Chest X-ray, AP view. Patient: 65 years old, sex F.
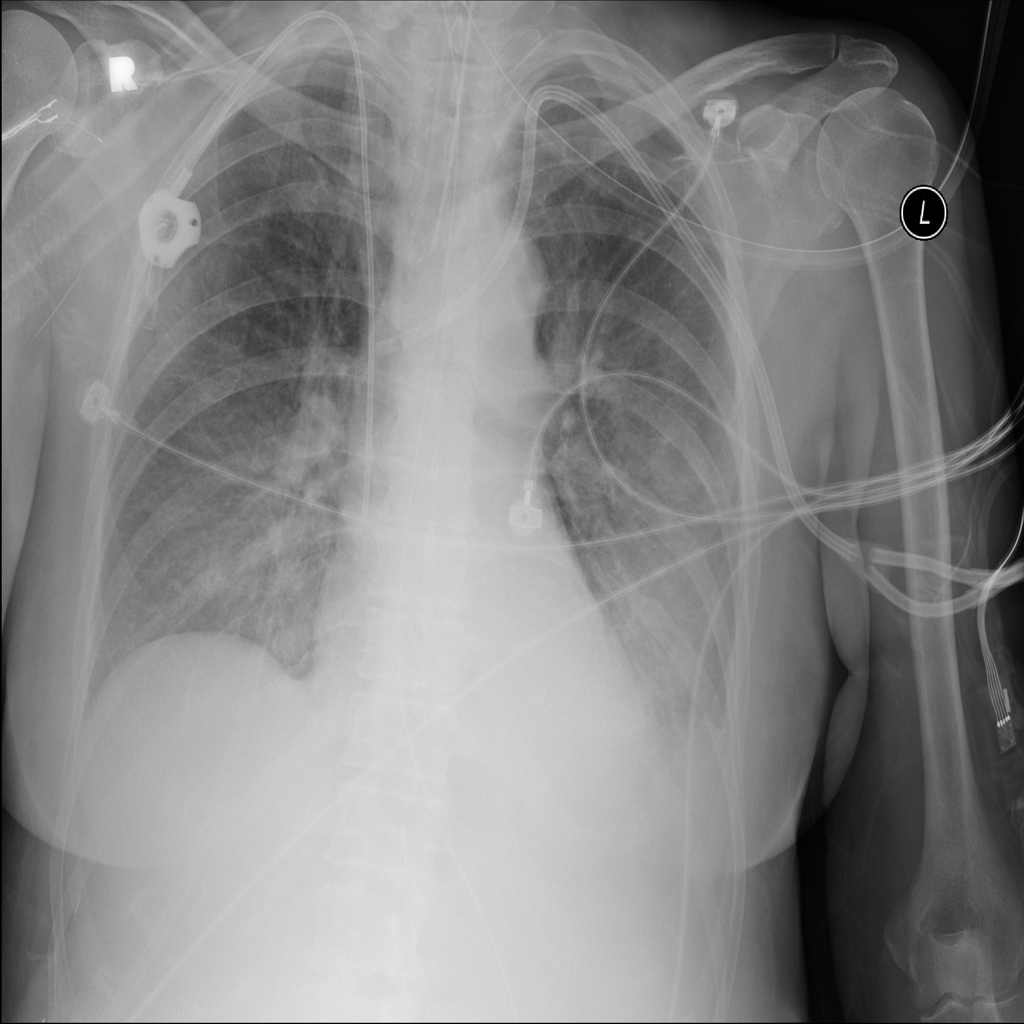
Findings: Atelectasis, Infiltration, Pneumonia